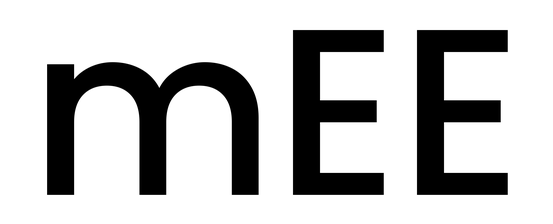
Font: Poppins-Medium